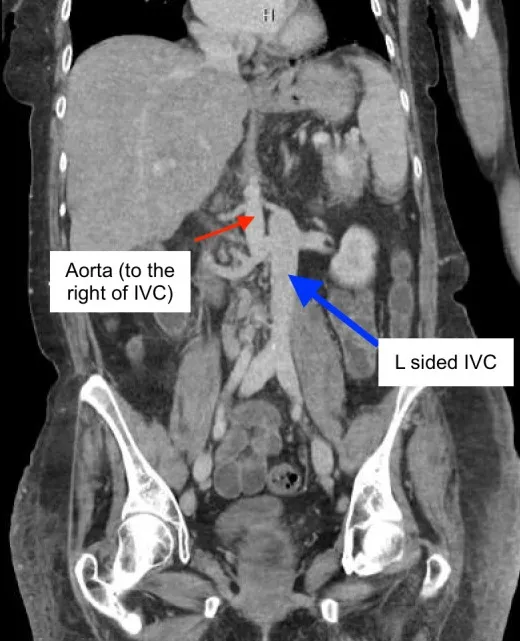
L sided IVC (blue arrow) with bilateral renal vein insertion. Aorta on the R side (red arrow). (CT abdomen/pelvis w/contrast - coronal view).
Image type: radiology (ct)